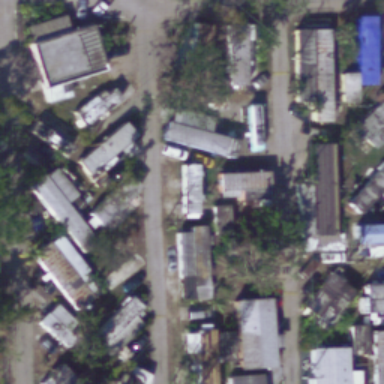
Many mobile homes are arranged haphazardly in the mobile home park .